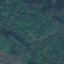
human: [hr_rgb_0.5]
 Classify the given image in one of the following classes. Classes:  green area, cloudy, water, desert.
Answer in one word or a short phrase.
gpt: green area